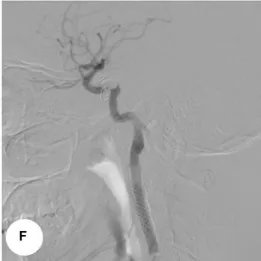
An instrumental examination of Case 2. (F) Post-procedural angiograms (follow-up after 6 months). Lateral view.
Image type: radiology (mri)